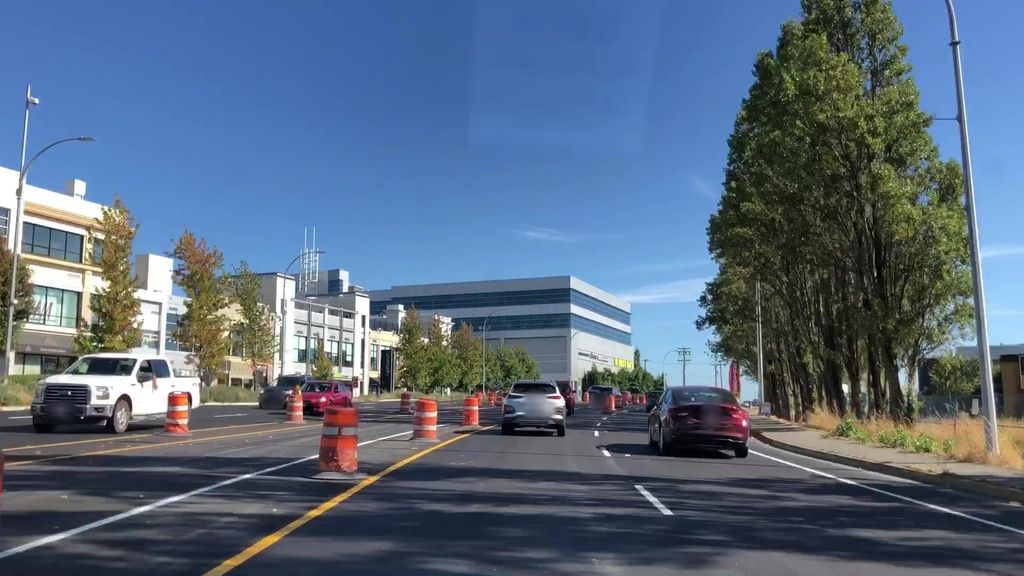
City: victoria